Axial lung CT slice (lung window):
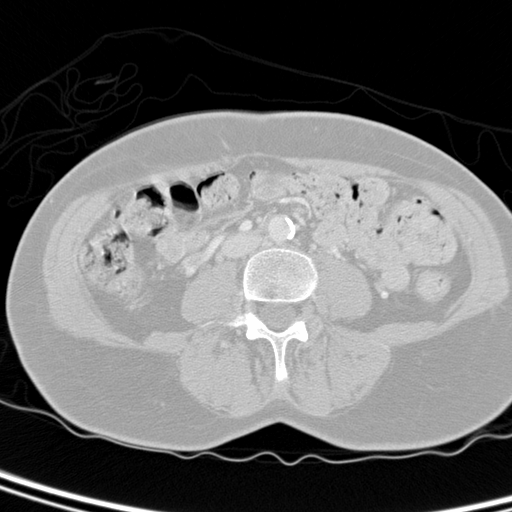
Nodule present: no